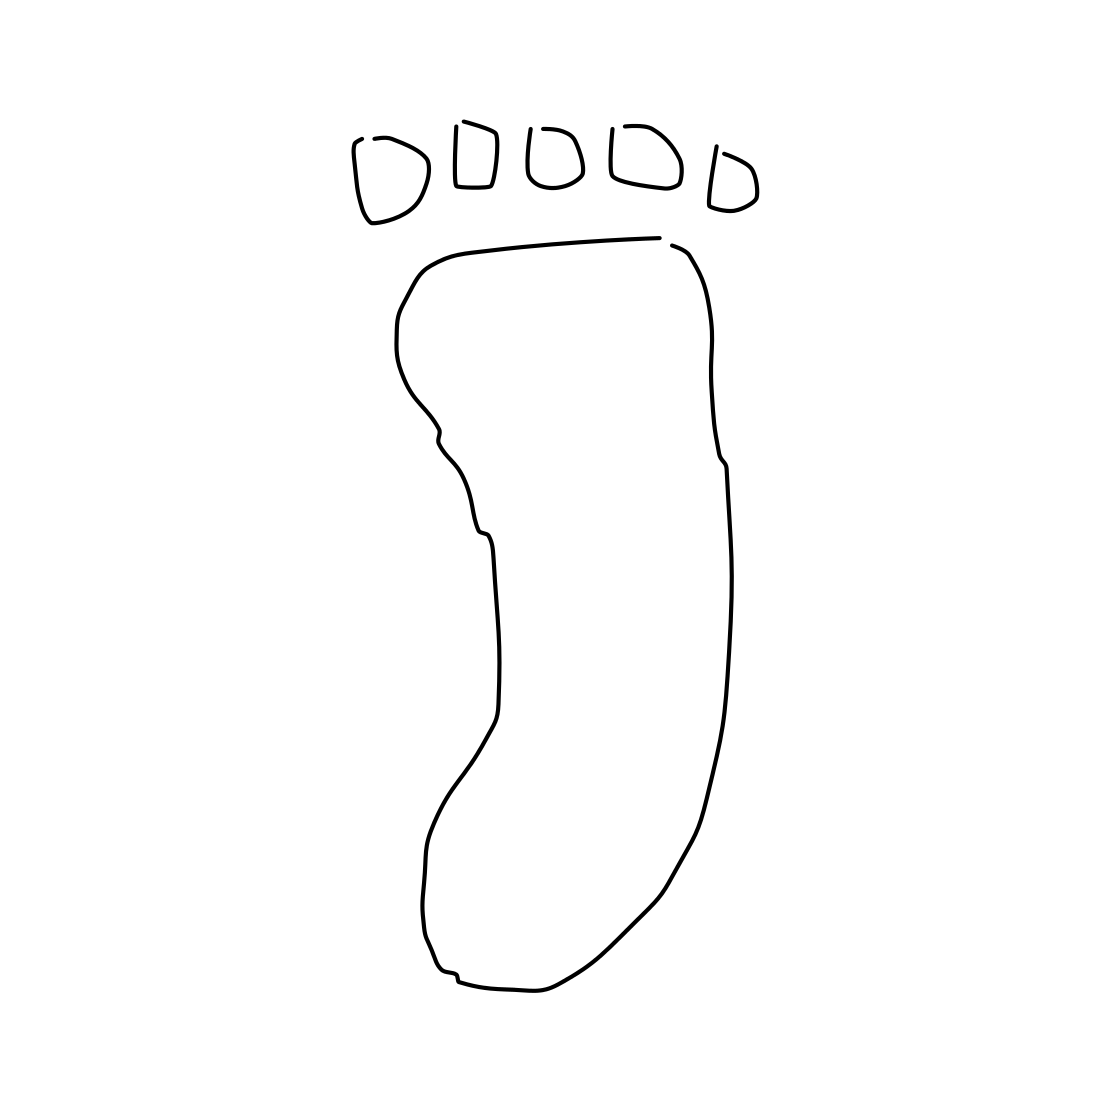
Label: foot